Field crop: maize
Growth stage: 2
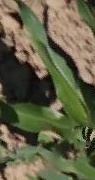
Species: maize